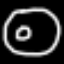
Label: donut